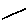
Label: line